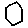
Label: hexagon